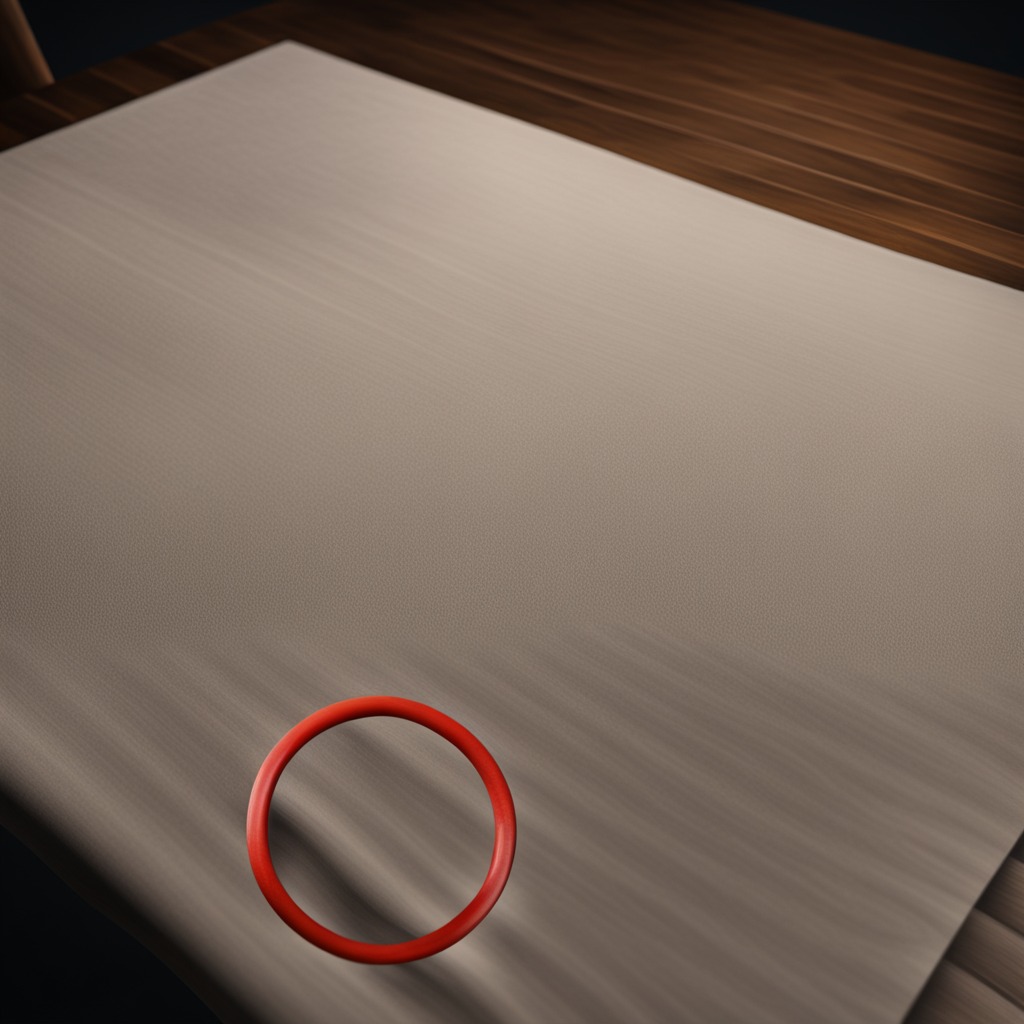
A rubber O-ring lies on a wooden table inside a workshop at night.